Question: I was trying out the <URL> where an "access denied" JavaScript runtime error occurs when the app tries to obtain the token from the MobileFirst Server.
I have seen similar issues too when I followed the sample application steps for Windows application.
- - -

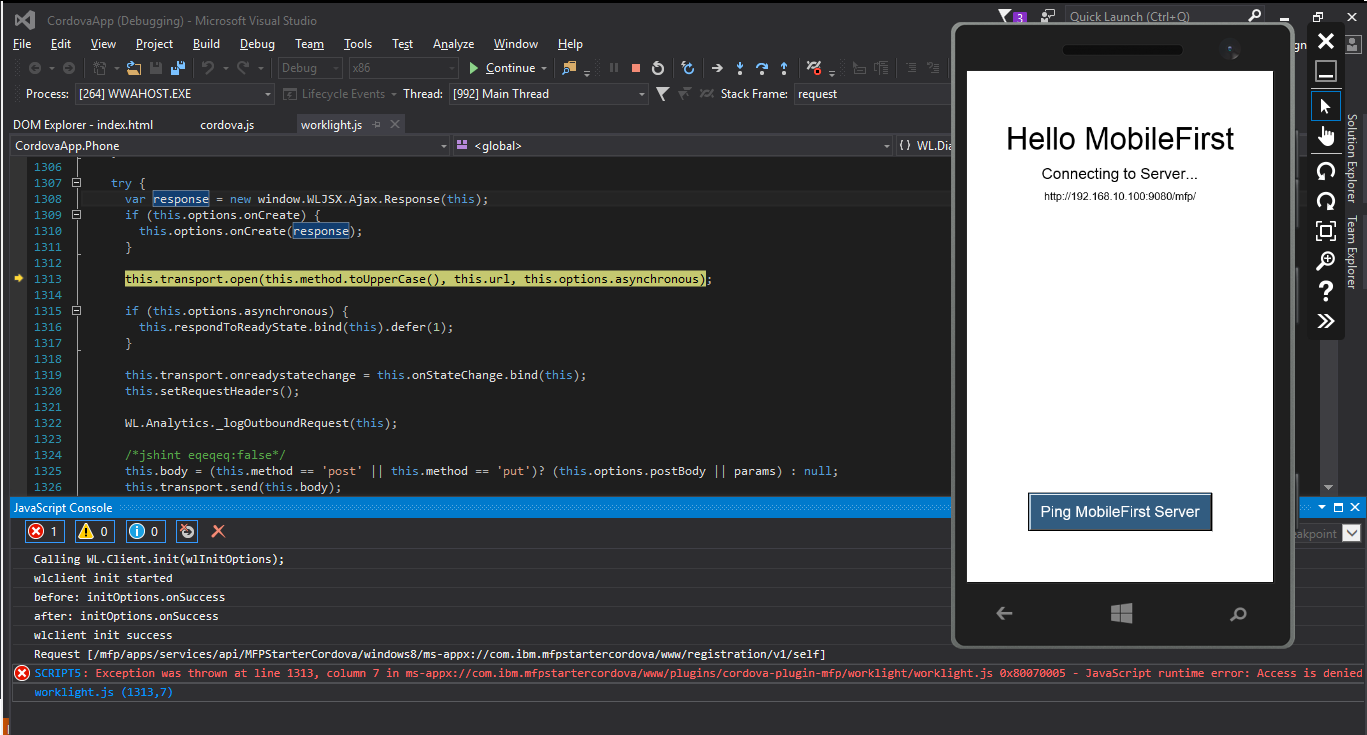
Answer: I tried the above sample with windows platform 4.4.2 it works fine. But you need to overwrite the mfp-client.properties file. Since this is a known issue on mfpclient.properties values not being updated automatically as we run 'cordova prepare' with latest cordova 6.4, and that will be fixed in next cordova-windows release.
Please try overwriting the mfp-client.properties with proper values. It should work.